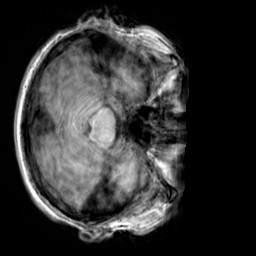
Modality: T1w
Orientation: axial
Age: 32
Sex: male
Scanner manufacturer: siemens
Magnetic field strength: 3 T
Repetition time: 2.3 s
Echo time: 0.00303 s